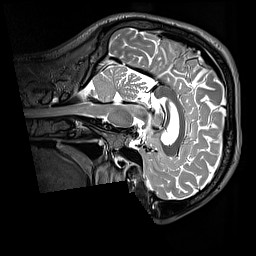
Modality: T2w
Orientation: sagittal
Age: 30
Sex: male
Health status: healthy
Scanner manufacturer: siemens
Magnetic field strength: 3 T
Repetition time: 3.2 s
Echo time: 0.568 s